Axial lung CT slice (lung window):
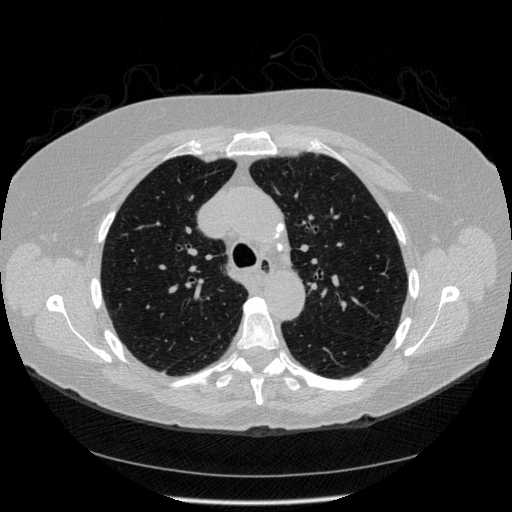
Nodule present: no